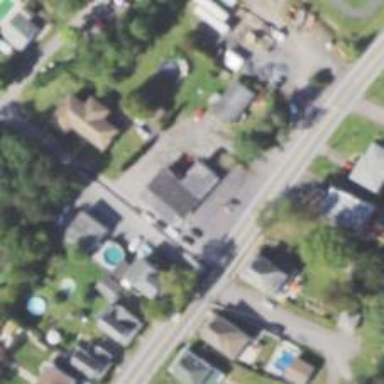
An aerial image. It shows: Convenience shop.